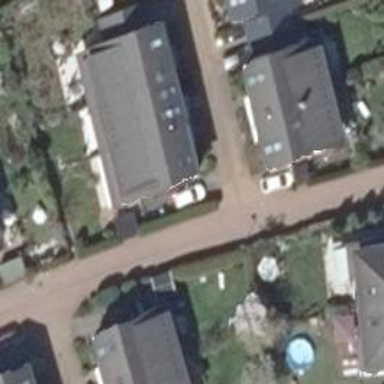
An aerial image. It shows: Living street.